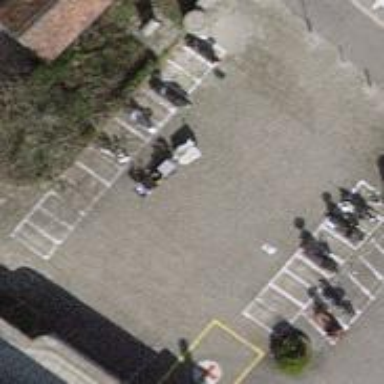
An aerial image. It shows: Bicycle parking facility.